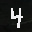
Label: 4